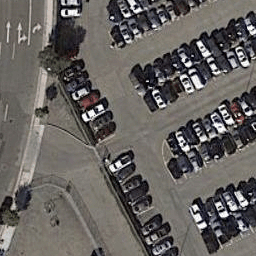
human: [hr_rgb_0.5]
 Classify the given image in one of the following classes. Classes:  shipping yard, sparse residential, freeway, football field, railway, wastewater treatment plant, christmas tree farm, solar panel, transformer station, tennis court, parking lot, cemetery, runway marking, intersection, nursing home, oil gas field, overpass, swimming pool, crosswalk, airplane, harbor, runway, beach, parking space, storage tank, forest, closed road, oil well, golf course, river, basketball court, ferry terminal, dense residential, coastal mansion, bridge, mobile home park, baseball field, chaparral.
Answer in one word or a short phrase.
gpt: parking lot